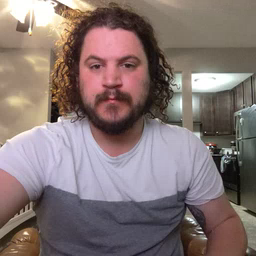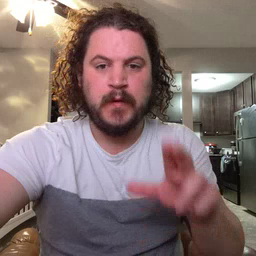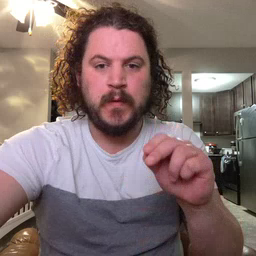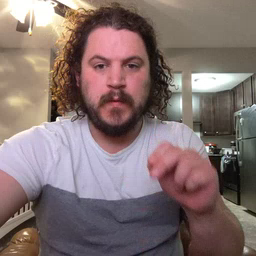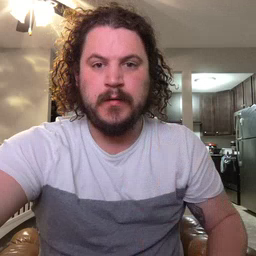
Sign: no